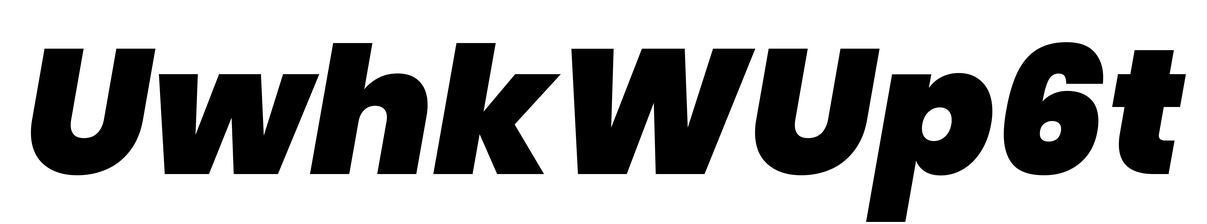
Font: Poppins-BlackItalic